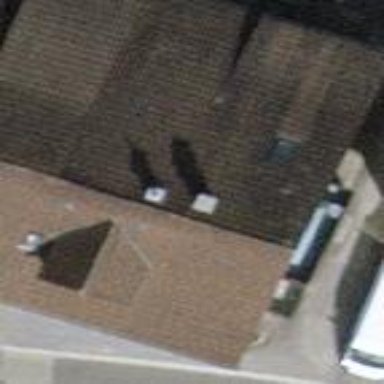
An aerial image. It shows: Terrace building.